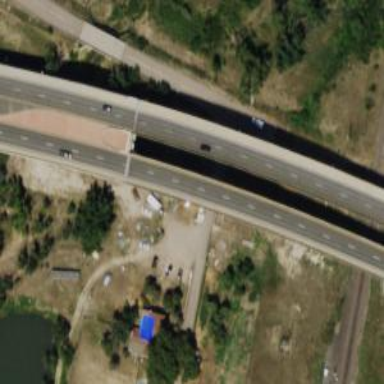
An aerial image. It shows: Footway road on viaduct.